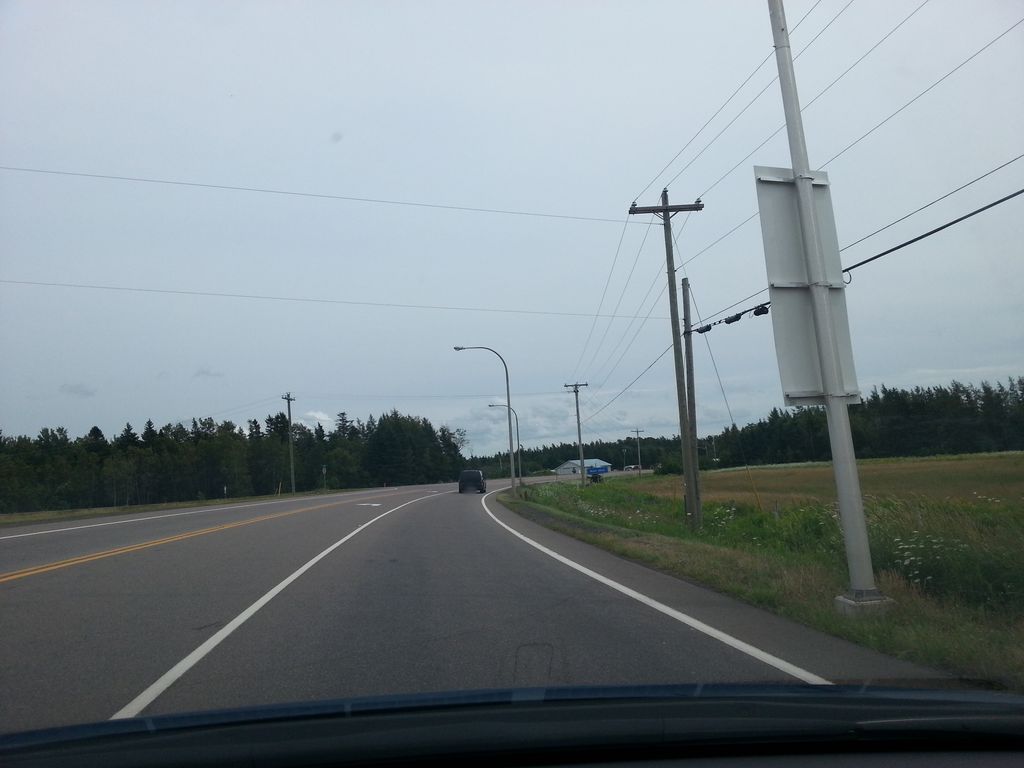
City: charlottetown